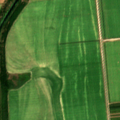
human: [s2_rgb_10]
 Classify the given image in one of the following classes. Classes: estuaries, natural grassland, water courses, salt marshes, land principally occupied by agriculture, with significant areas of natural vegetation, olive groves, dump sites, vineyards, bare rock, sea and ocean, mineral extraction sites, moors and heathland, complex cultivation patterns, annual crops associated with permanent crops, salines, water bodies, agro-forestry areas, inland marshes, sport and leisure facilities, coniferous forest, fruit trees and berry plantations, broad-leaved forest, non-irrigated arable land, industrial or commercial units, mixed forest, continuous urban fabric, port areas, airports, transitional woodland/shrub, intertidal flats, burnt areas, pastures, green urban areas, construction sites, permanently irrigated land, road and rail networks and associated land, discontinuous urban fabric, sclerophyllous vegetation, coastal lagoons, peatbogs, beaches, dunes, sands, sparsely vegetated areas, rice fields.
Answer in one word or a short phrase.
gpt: non-irrigated arable land, water courses